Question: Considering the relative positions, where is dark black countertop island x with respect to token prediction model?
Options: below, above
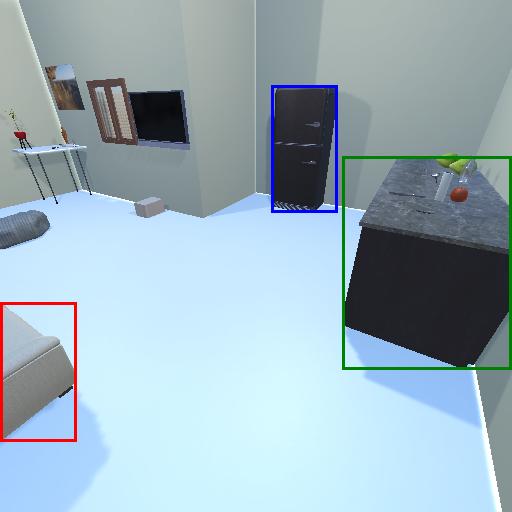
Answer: below